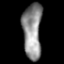
Tissue: lung
Cell type: Epithelial cells
Senescence score: 0.2037
Nuclear area (px): 1032
Mean DAPI intensity: 142.488